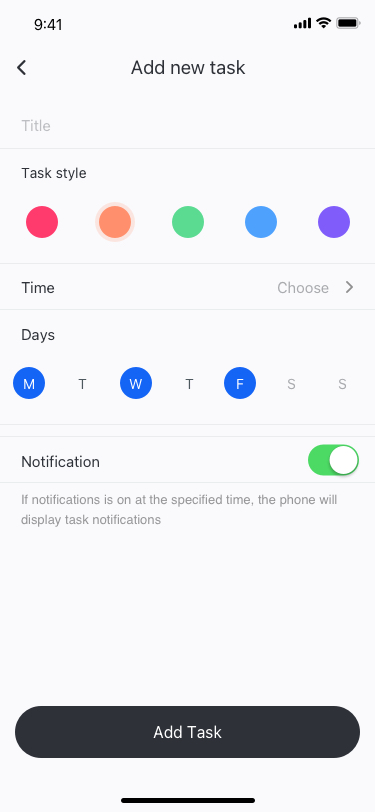
Text in this UI design:
Add new task
Task style
Time
Choose
Days
M
T
W
T
F
S
S
Notification
If notifications is on at the specified time, the phone will display task notifications